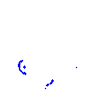
Particle: proton